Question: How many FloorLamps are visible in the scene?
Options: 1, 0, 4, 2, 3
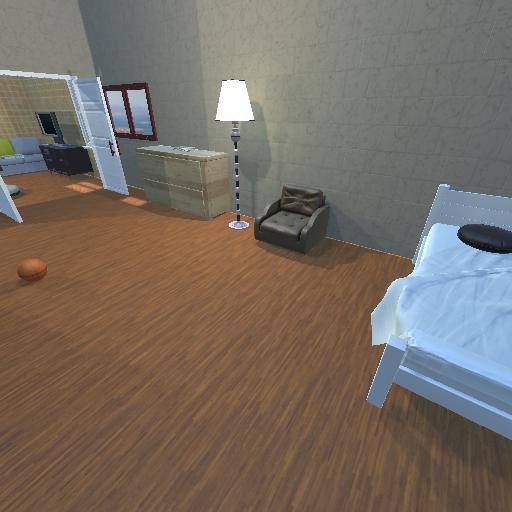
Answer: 1